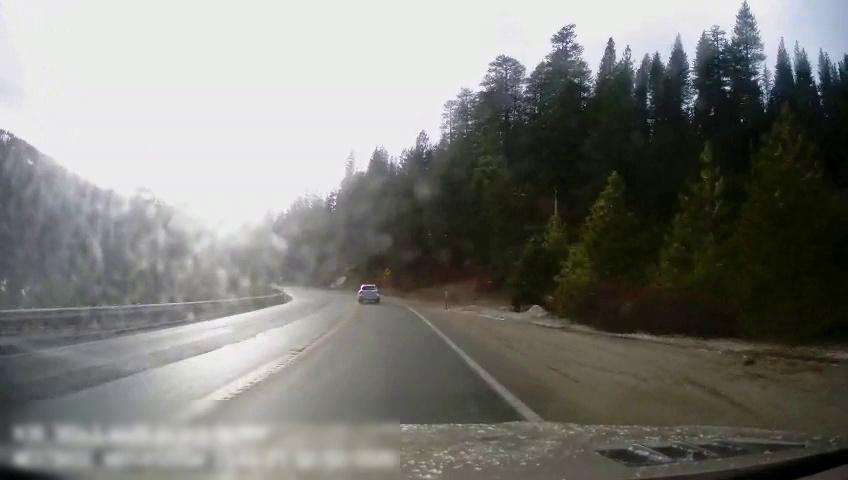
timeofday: Day
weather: Sunny
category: Drivable Space
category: Vehicles | SUV
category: Lanes | Alternate Lane